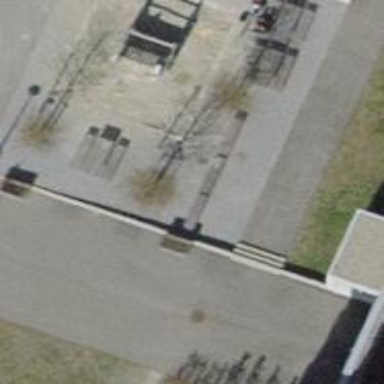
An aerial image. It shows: Brown bench.